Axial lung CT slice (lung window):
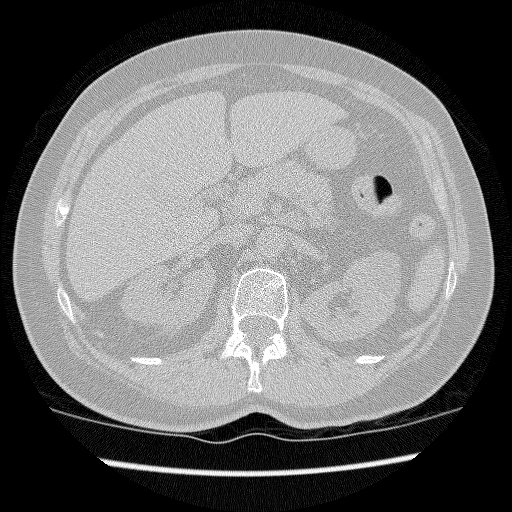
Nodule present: no